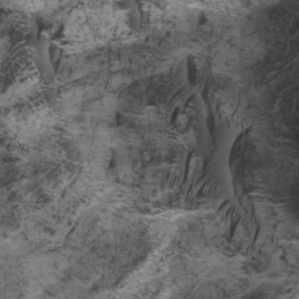
Label: non_frost